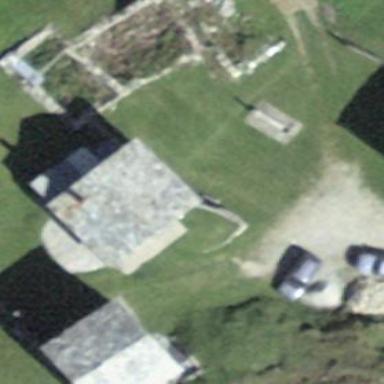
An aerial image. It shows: Hut with gabled roof oriented across.